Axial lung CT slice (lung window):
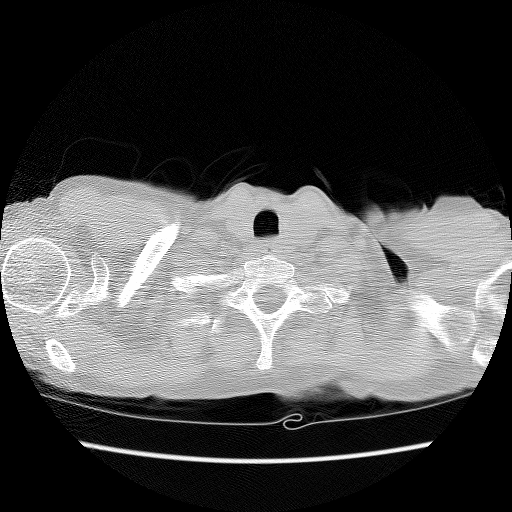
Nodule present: no